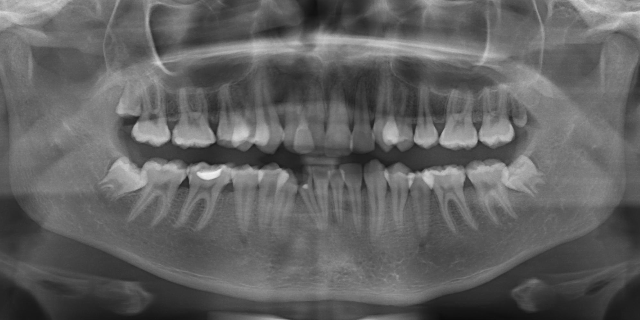
adult